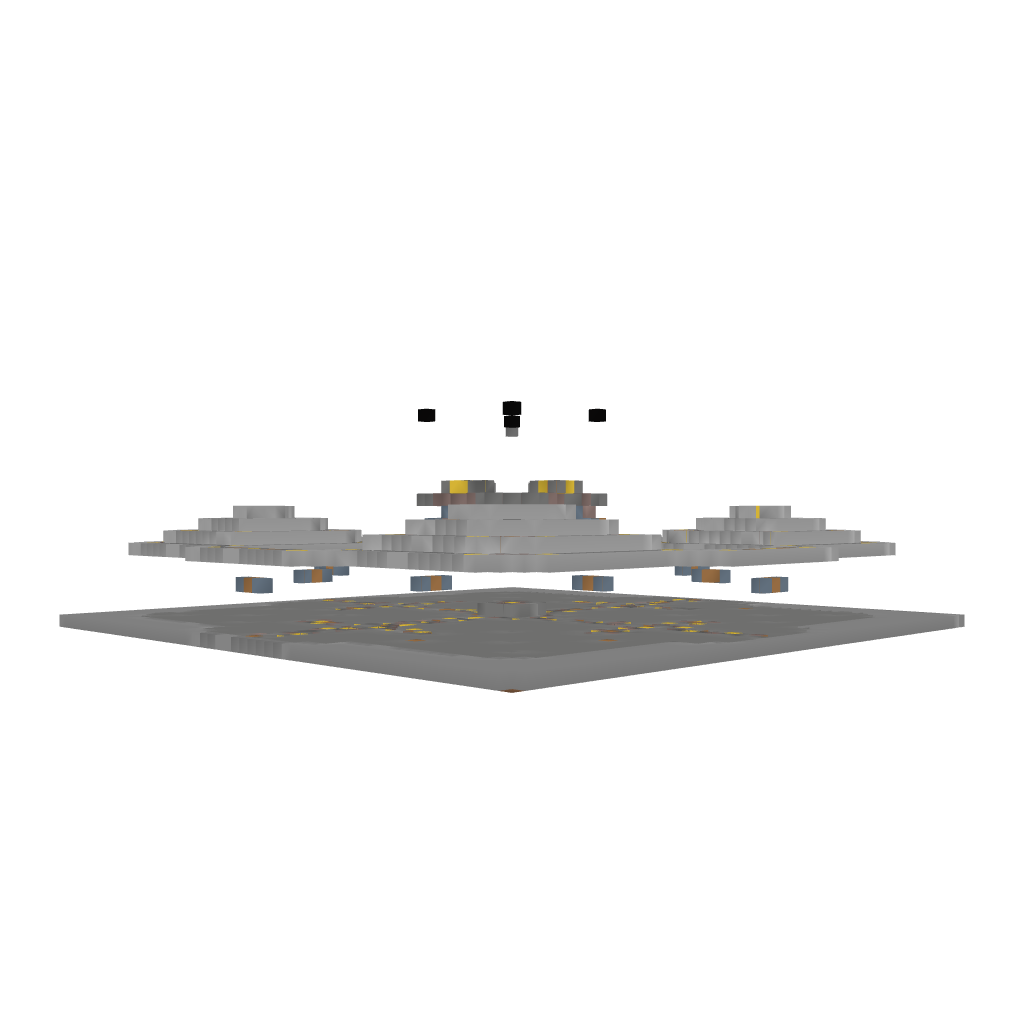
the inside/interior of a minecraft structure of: Server Spawn Collection (6 Spawns!)